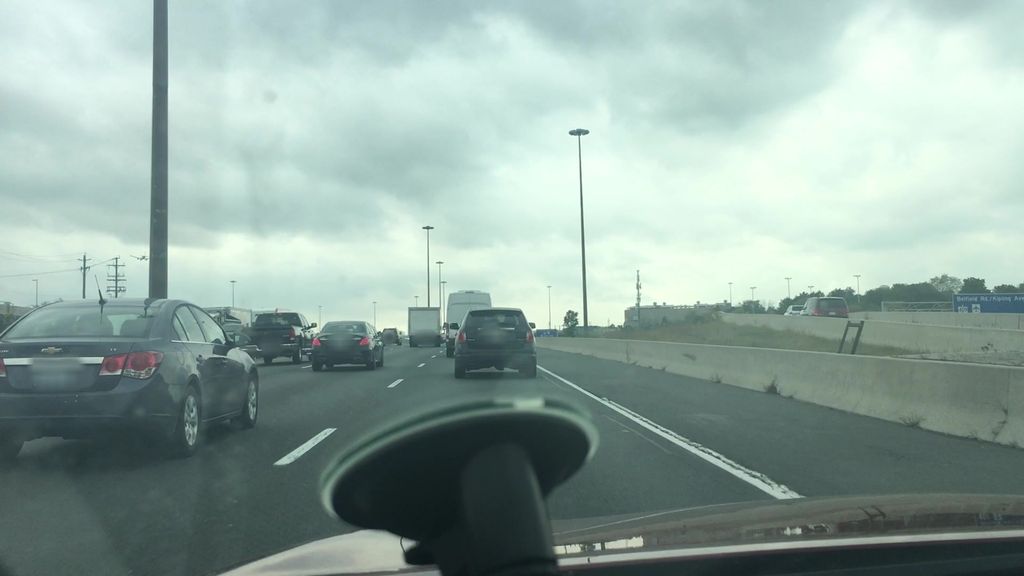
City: toronto